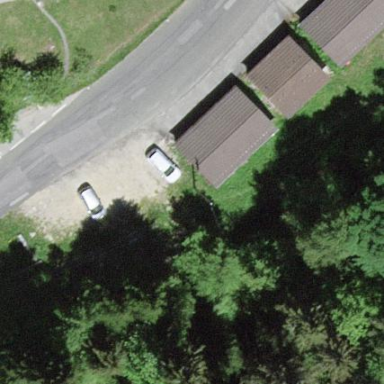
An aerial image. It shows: Parking area consisting of garage boxes.